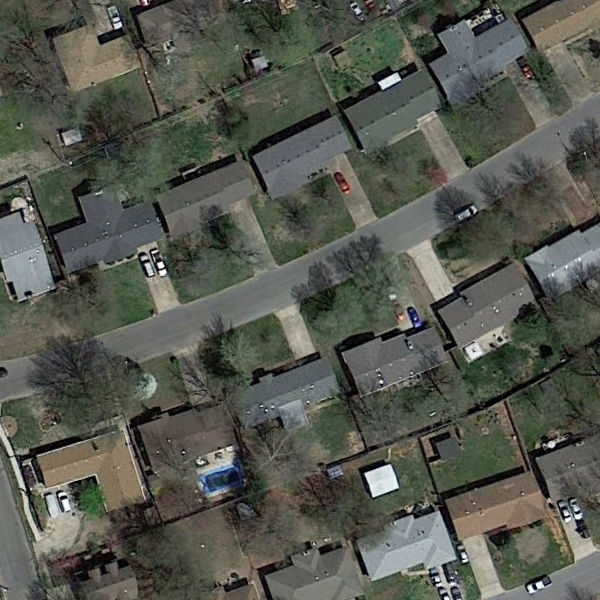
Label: DenseResidential